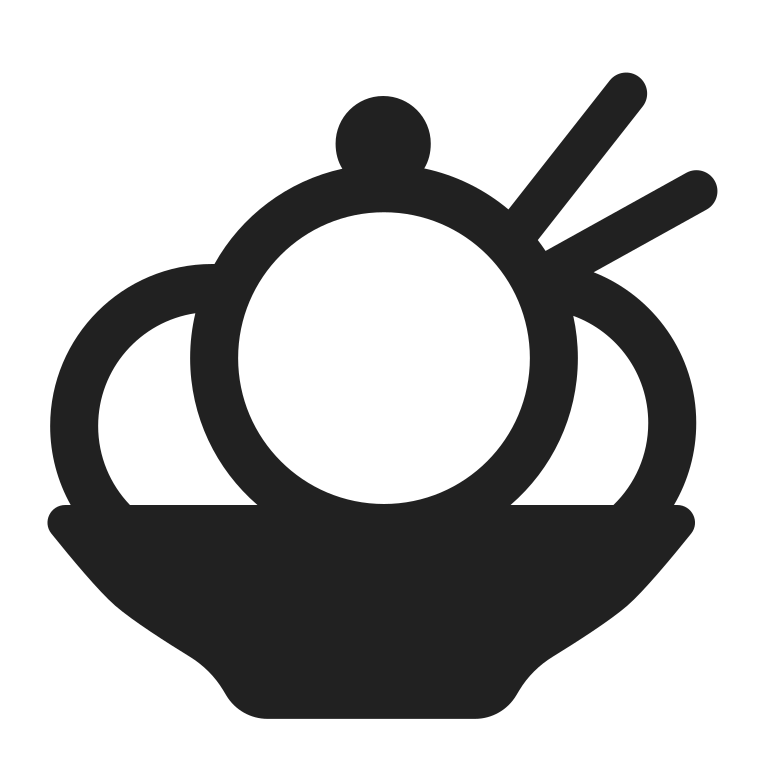
ice cream high contrast